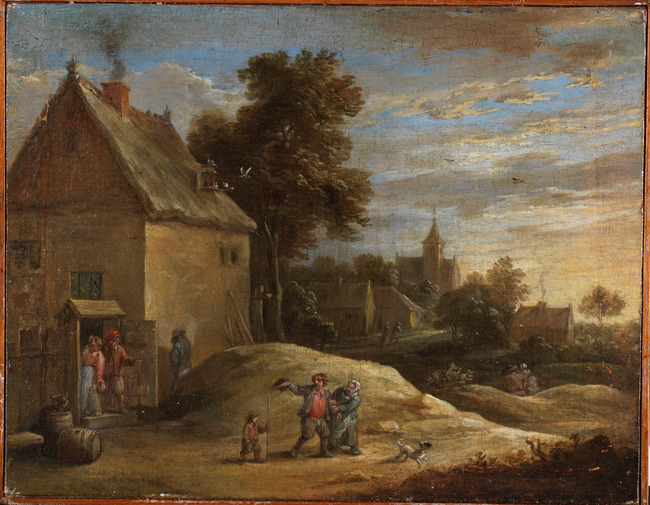
Title: Landscape with peasants leaving an inn
Artist: circle of David Teniers (II) Bron: Ellis Dullaart (2012-03)
Latest date: 1650
Genre: painting
Iconography: Pomander
Keywords: genre, landscape (genre), townscape, inn, gateway (way through), dovecote, dove / pigeon, chimney, smoke (material), sunset, waving (gesture), urinating, dog, church